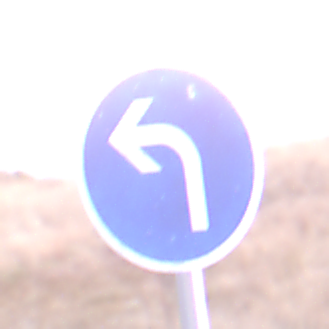
Verkehrszeichen: VorgeschriebeneFahrtrichtungLinks
Umgebung: Outdoor, Nature
Tageszeit: SunriseSunset
Wetter: Clear
Licht: Natural
Jahreszeit: NotSpecified
Kontrast: LowContrast